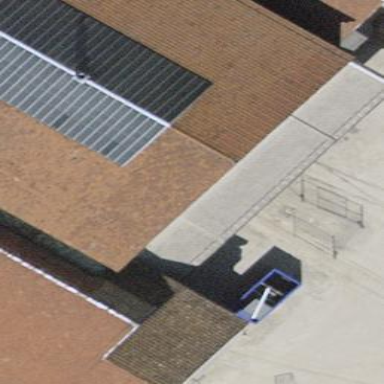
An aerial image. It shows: View of roof of building.